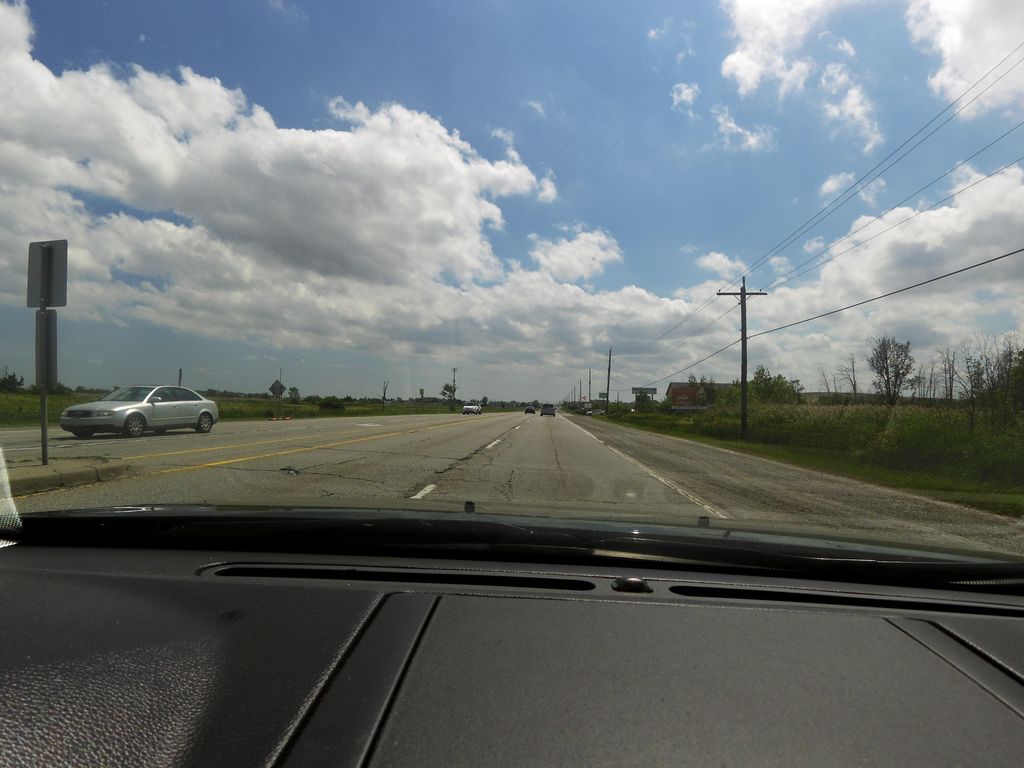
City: hamilton